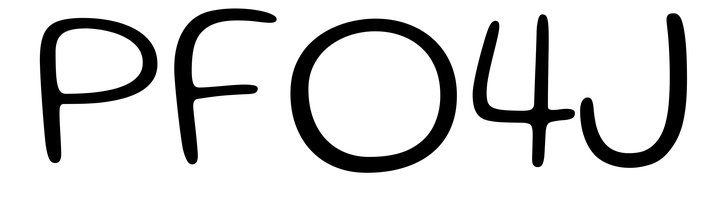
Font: Gluten_ExtraLight